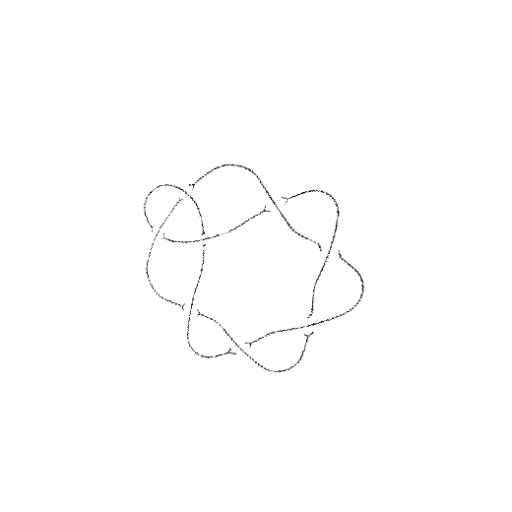
Crossing number: 8